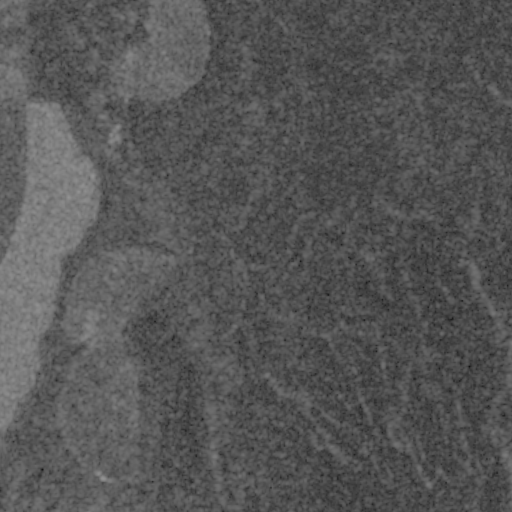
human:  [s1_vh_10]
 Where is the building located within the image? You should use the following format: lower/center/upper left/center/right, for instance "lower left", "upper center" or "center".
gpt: The building is located in the upper left of the image.
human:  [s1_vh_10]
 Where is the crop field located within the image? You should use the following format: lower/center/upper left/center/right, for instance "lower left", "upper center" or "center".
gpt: There is no crop field in the image.

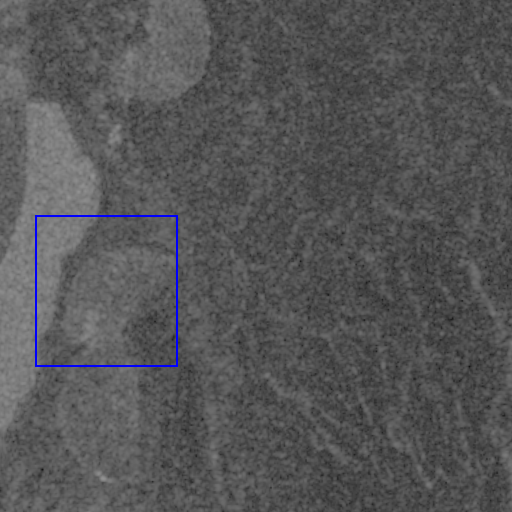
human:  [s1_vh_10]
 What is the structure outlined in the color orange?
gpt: There is no orange outline.
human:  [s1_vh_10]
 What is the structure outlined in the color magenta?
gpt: There is no structure outlined in magenta.